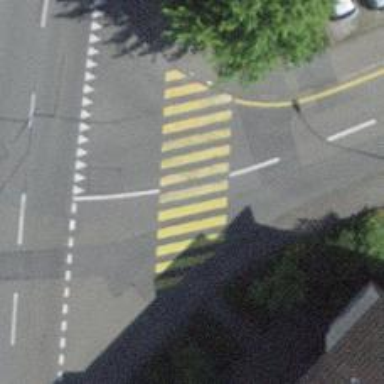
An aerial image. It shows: Zebra crossing on footway.